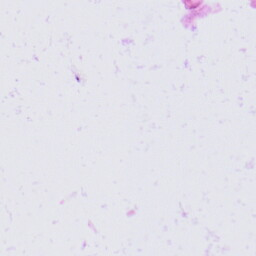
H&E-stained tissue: Skin